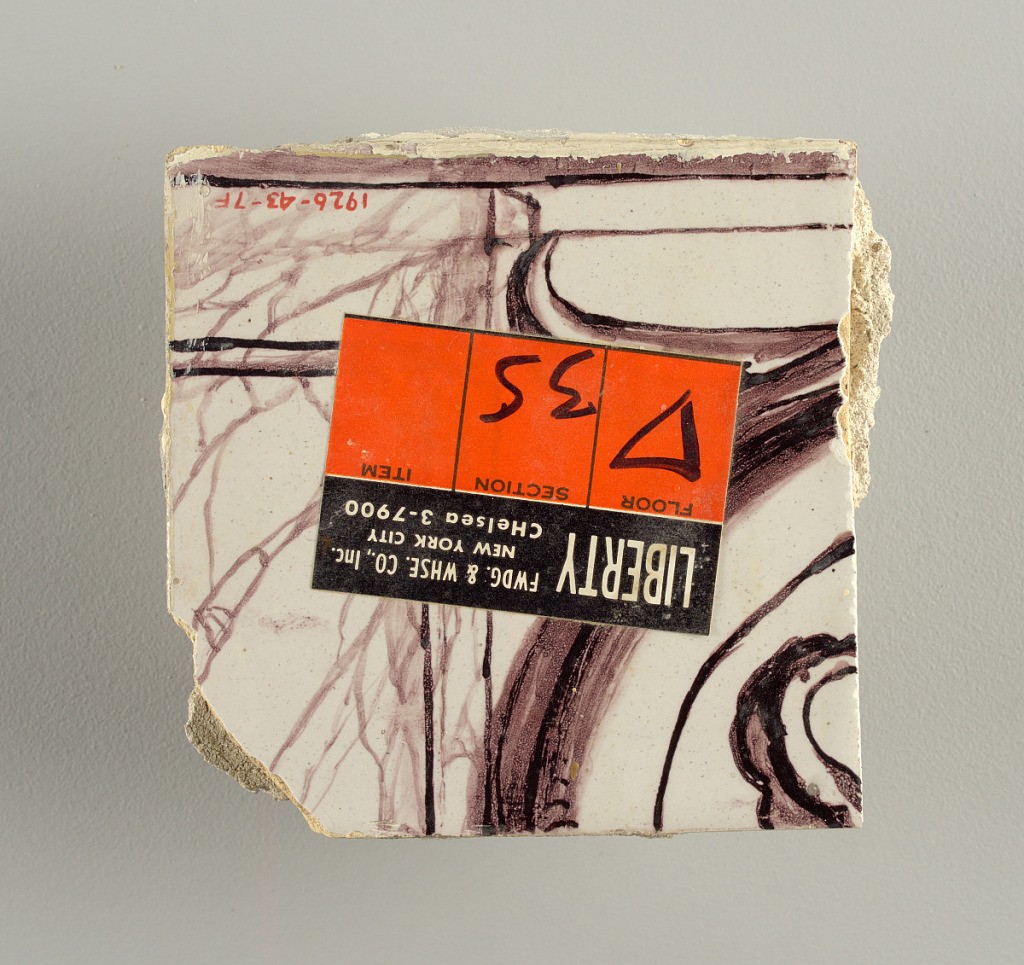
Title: Wall facing
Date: ca. 1725
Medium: tin-glazed earthenware, underglaze
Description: Running design for a frieze or a dado, composed of scrolls of foliage and strapwork, and four repeating motifs--a seated woman in a small upright oval medallion, a putto seated on a rocailled base, and strapwork in axial pattern.  The various panels, A to F, show various repeats of the same design, all being five tiles high and a varying number of tiles wide.